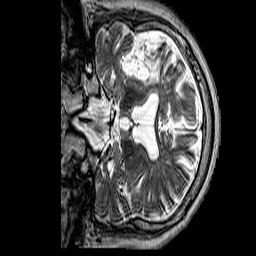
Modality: T2w
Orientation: coronal
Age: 60
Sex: male
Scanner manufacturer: siemens
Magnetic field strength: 3 T
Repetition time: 3.2 s
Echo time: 0.212 s